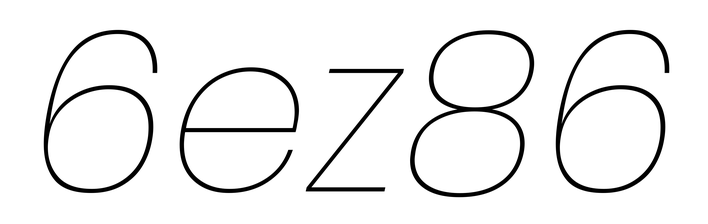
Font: Poppins-ThinItalic